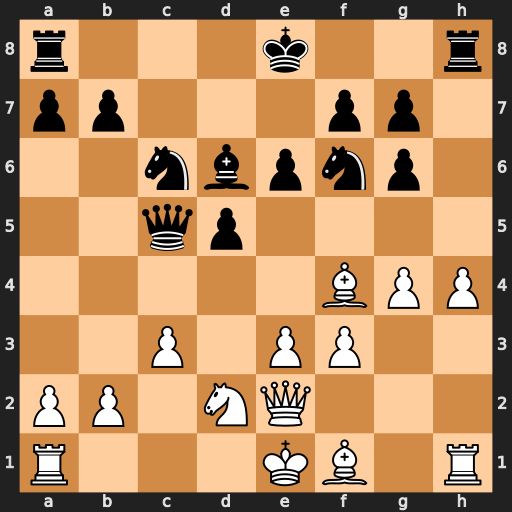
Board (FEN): r3k2r/pp3pp1/2nbpnp1/2qp4/5BPP/2P1PP2/PP1NQ3/R3KB1R
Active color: w
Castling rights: KQkq
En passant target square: -
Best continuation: Nb3 Qb6 Bxd6